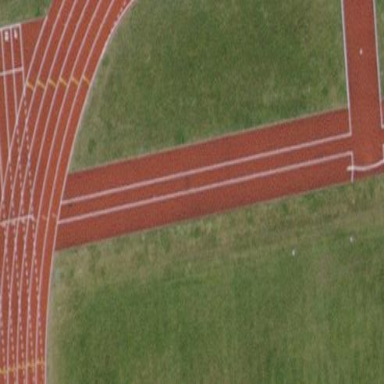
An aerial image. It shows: Athletics track located on leisure land.